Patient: sex M, age 29
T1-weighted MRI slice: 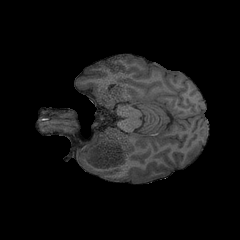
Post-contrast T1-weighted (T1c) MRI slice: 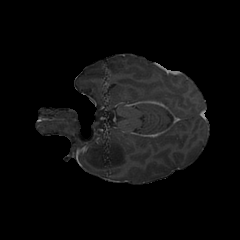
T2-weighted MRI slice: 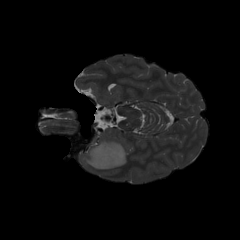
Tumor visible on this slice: yes
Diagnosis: Astrocytoma, IDH-mutant
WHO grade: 2